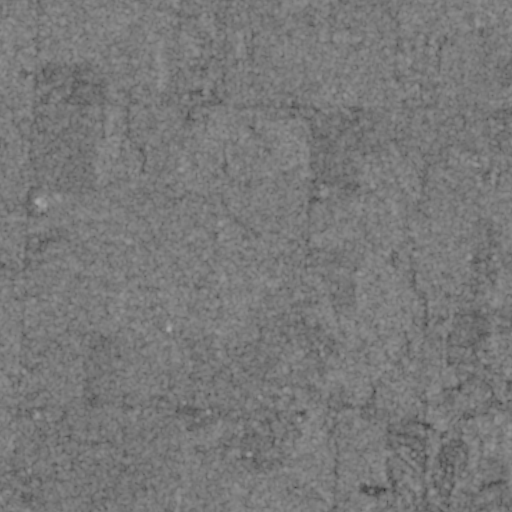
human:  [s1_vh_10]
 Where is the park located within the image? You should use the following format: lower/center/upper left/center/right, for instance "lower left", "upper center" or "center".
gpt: The park is located in the lower right of the image.
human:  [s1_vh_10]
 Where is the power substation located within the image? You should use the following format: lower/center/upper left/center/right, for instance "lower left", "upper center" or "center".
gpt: The power substation is located in the lower right of the image.
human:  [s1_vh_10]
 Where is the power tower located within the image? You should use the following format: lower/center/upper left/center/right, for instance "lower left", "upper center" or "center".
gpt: The power tower is located in the right of the image.
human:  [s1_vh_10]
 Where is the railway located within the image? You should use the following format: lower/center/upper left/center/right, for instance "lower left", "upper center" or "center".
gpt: The railway is located in the lower of the image.
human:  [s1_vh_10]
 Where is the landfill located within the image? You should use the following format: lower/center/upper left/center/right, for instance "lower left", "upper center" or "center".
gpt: There is no landfill in the image.

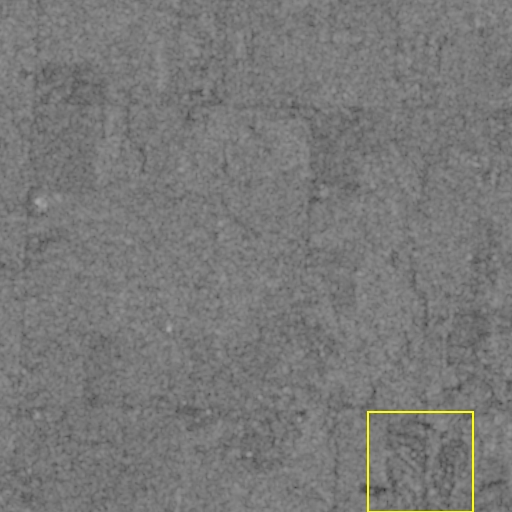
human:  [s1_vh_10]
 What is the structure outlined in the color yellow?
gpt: The structure outlined in yellow is a park.
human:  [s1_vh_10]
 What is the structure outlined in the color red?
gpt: There is no red outline.